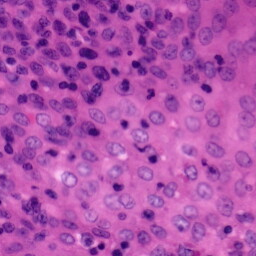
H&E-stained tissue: Tonsil